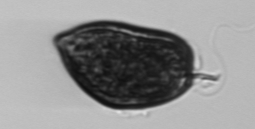
Label: Prorocentrum_micans